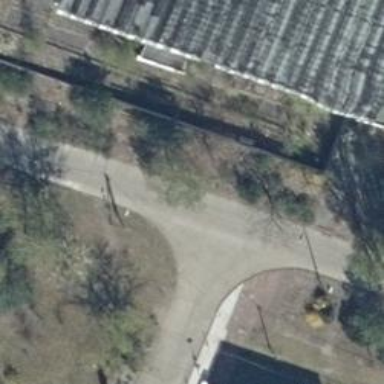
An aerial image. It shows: Residential road with concrete surface.